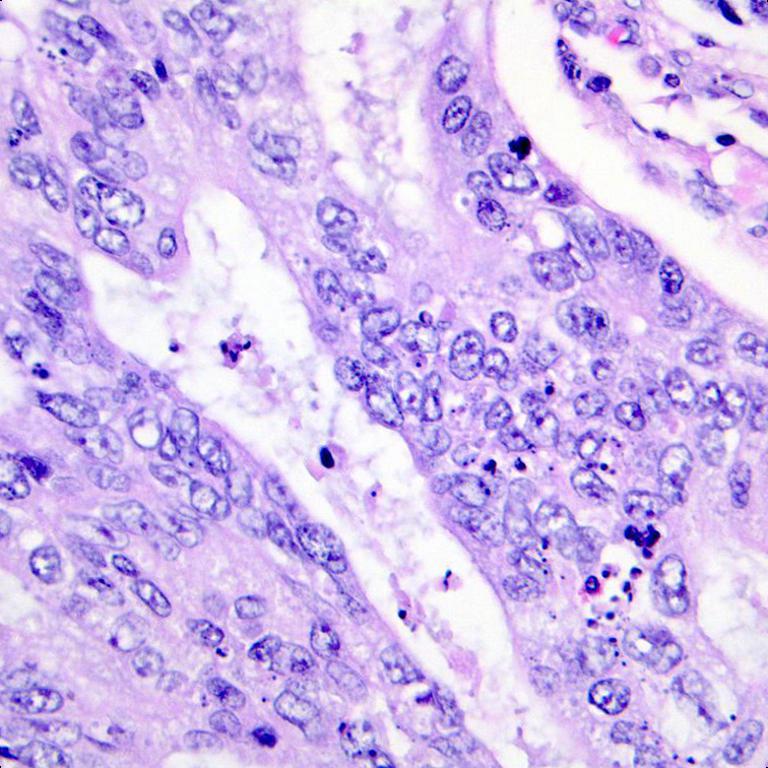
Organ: colon
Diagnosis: adenocarcinomas